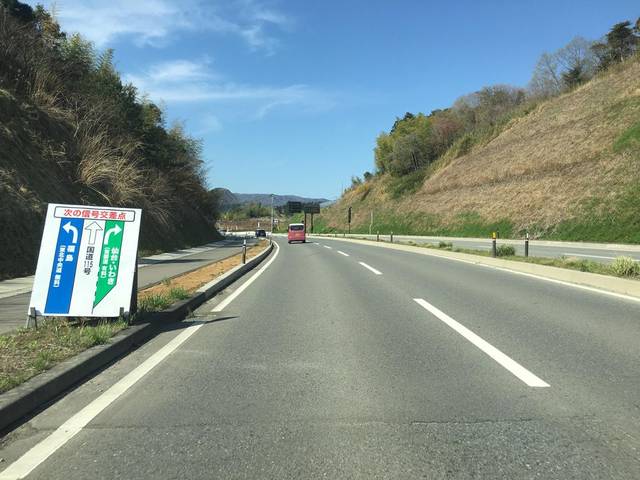
Region: Japan
Coordinates: 37.785, 140.902